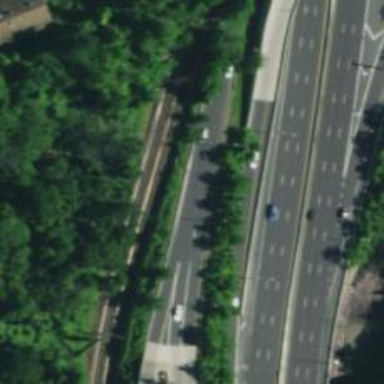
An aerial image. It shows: Motorway junction.